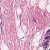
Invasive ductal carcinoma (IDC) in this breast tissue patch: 0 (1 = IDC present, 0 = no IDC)